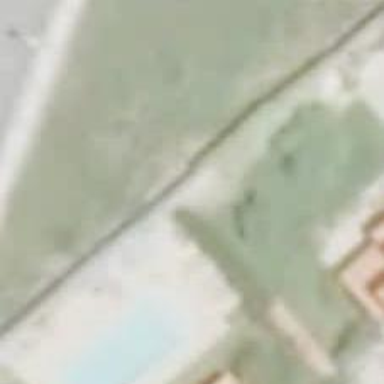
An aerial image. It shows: Wall barrier.